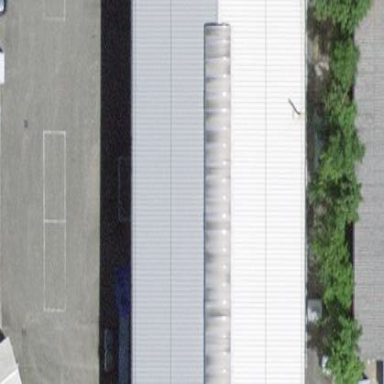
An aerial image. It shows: Industrial building with gabled roof.